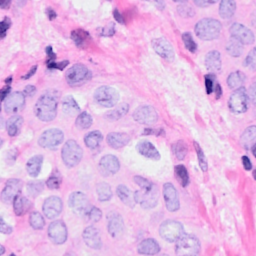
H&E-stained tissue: Breast